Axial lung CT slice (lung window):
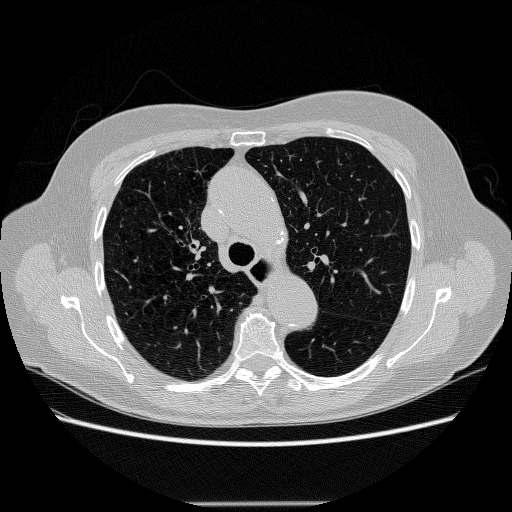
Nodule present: no